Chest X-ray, PA view. Patient: 66 years old, sex M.
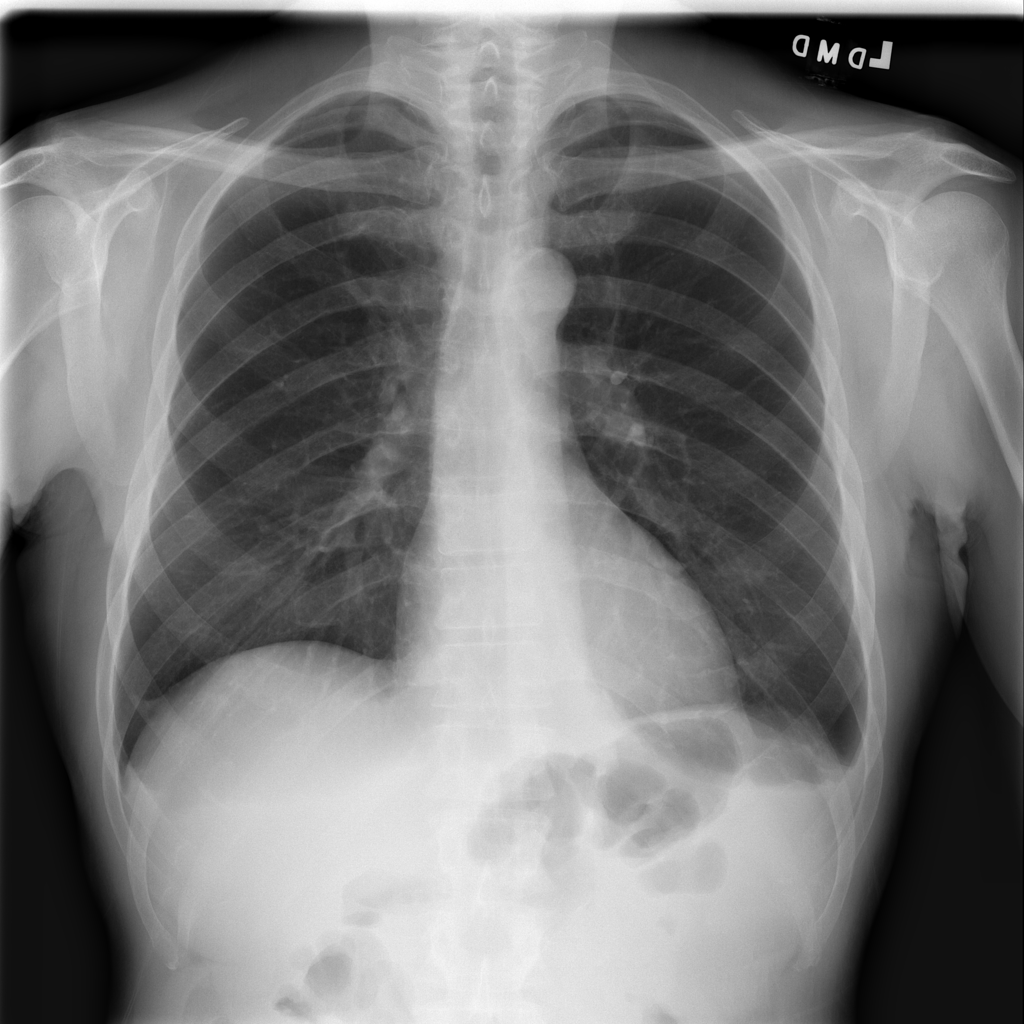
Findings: Atelectasis, Effusion